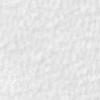
Label: no_change